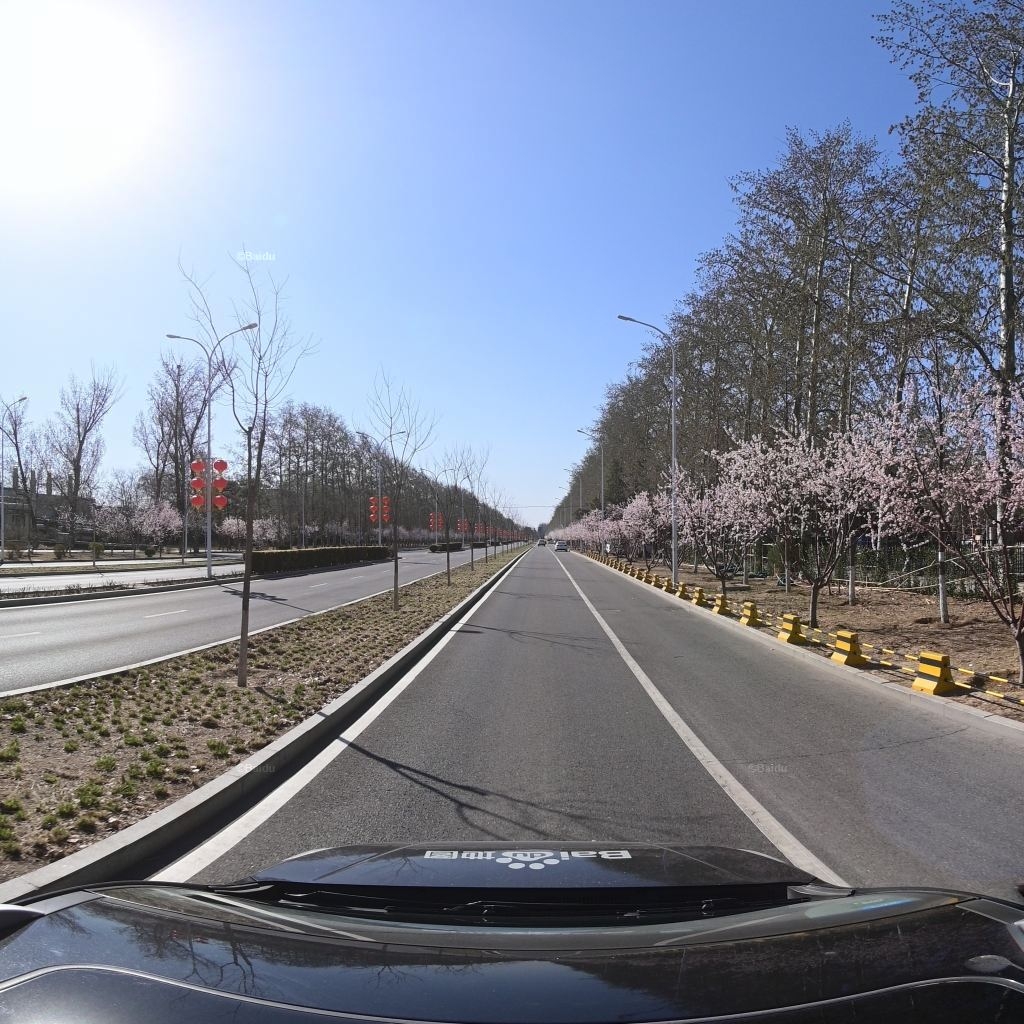
Region: Chaoyang
Road damage annotations: manhole cover, transverse crack